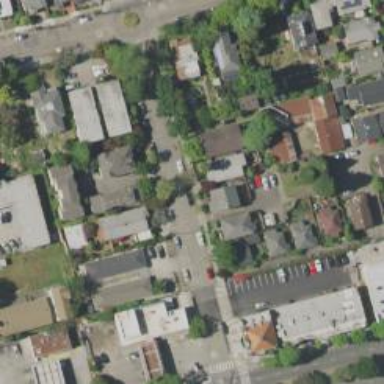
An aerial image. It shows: Neighborhood.